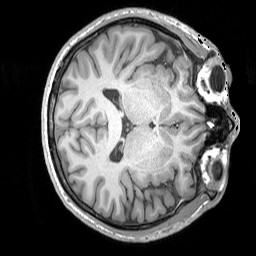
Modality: T1w
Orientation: axial
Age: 25
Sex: male
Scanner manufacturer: siemens
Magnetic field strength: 3 T
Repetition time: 1.9 s
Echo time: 0.00252 s